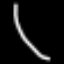
Label: donut